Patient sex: M
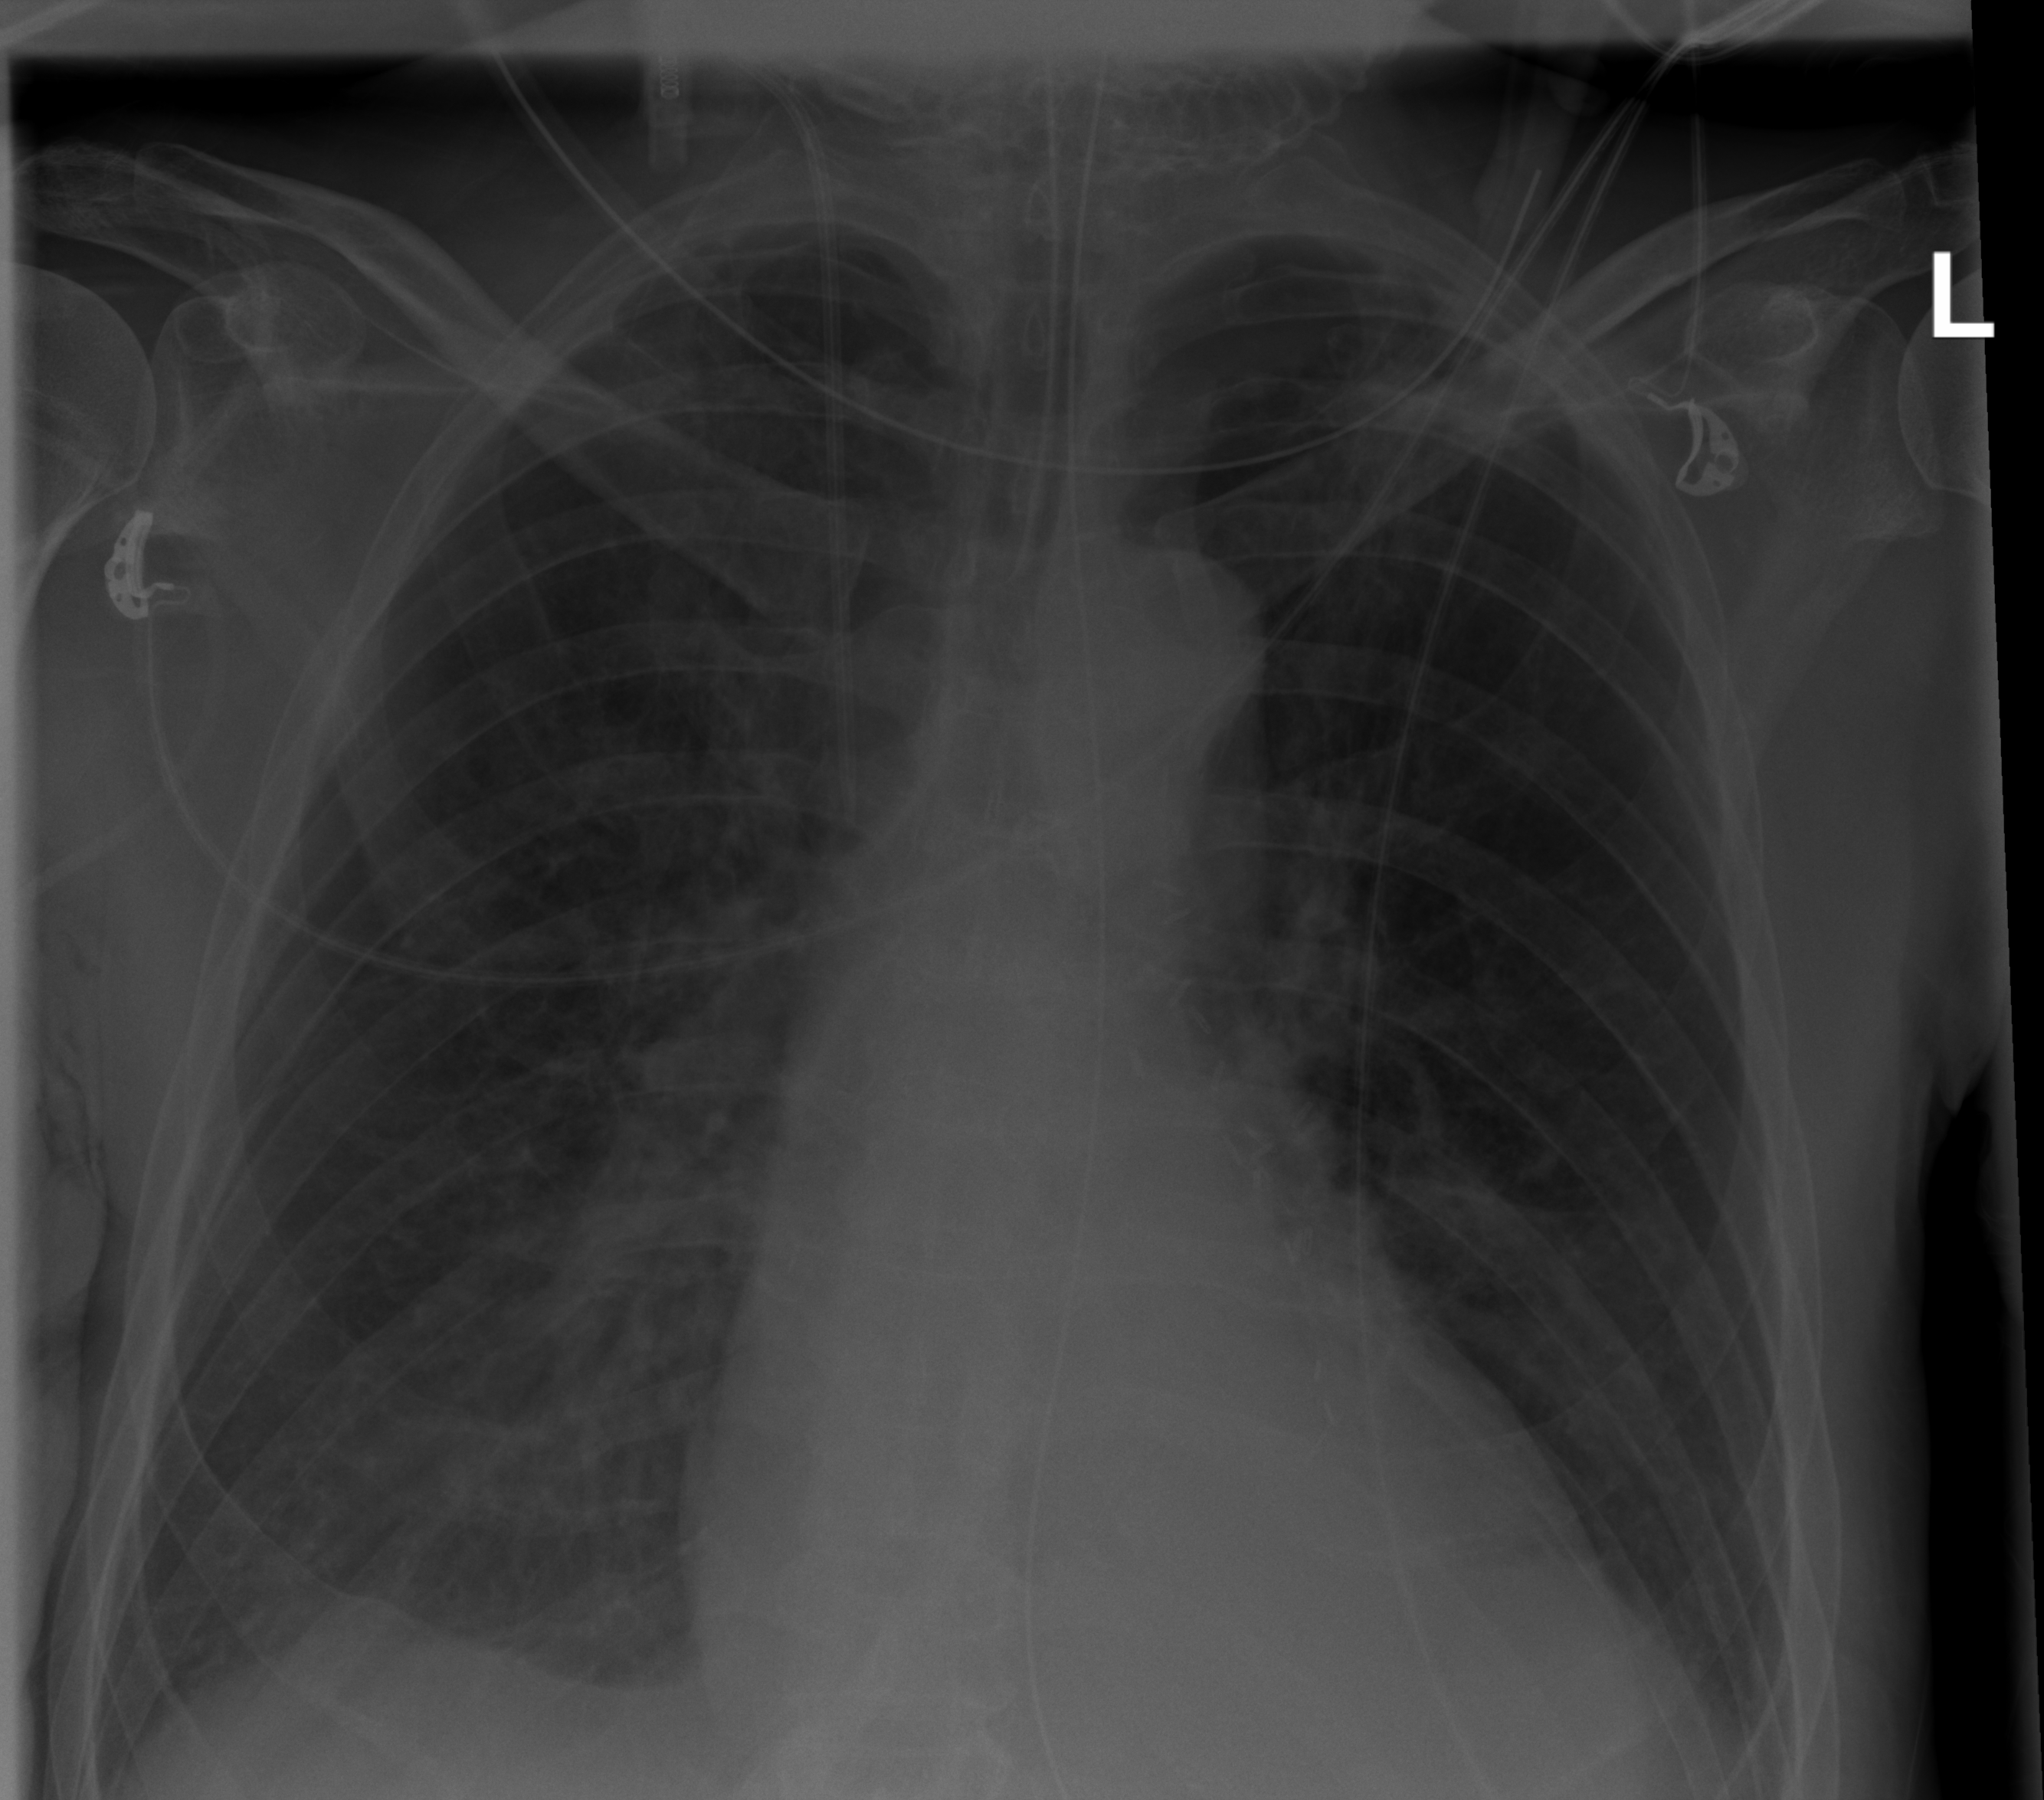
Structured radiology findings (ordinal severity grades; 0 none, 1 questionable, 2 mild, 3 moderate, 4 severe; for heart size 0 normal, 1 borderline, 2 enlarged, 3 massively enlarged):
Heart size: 1
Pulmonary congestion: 0
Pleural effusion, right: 0
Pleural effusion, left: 1
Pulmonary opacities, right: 2
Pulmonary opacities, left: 0
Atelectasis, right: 2
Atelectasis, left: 0